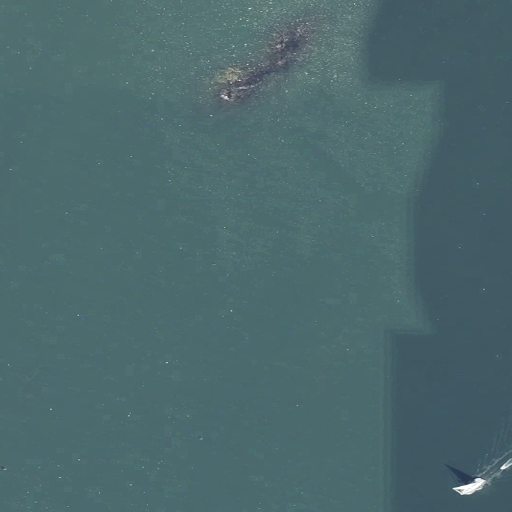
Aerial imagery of bar in Maine named Cross Island Ledge containing only open water